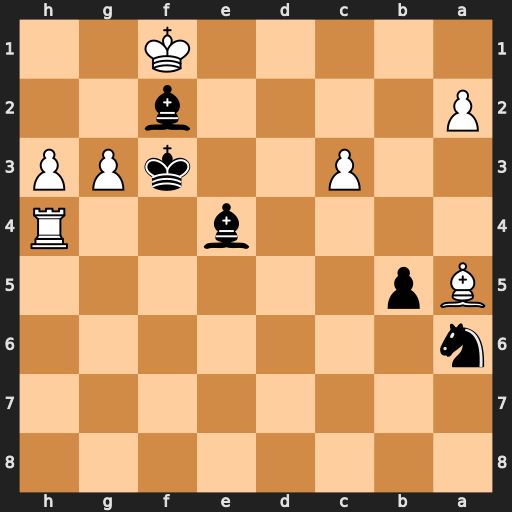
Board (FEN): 8/8/n7/Bp6/4b2R/2P2kPP/P4b2/5K2
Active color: b
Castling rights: -
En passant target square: -
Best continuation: Bd3#